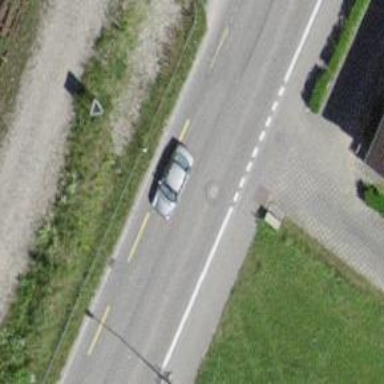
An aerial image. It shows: Secondary asphalt road with cycle track on the left.